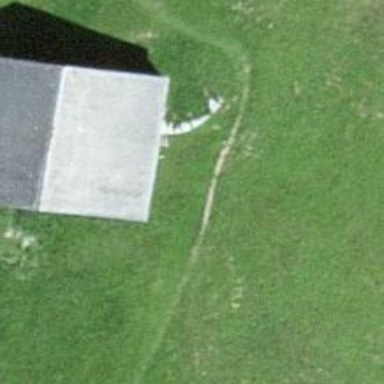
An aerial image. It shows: Grassy path.